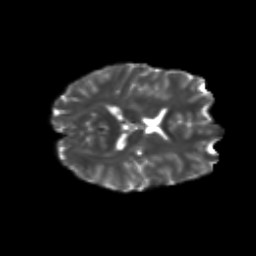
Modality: T2w
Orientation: axial
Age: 21
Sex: male
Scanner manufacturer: siemens
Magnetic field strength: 3 T
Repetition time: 3.5 s
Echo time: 0.104 s